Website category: auto
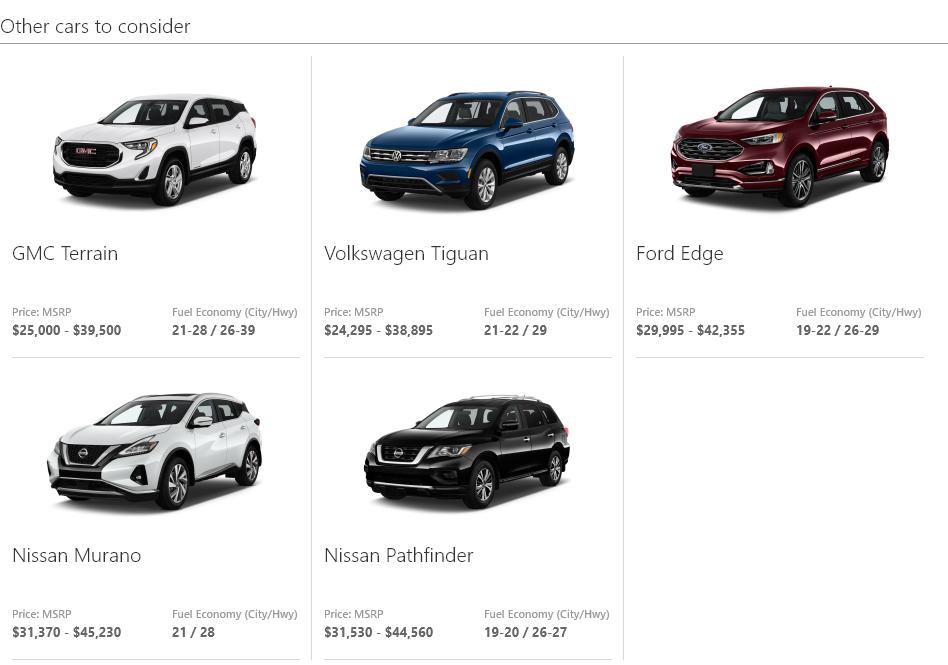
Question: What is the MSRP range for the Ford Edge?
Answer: $29,995 - $42,355

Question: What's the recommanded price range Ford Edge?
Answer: $29,995 - $42,355

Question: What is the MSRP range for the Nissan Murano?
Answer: $31,370 - $45,230

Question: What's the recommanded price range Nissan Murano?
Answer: $31,370 - $45,230

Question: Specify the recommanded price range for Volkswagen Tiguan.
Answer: $24,295 - $38,895

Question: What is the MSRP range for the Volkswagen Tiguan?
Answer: $24,295 - $38,895

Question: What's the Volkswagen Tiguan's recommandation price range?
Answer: $24,295 - $38,895

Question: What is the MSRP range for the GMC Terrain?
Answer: $25,000 - $39,500

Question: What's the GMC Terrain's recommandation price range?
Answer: $25,000 - $39,500

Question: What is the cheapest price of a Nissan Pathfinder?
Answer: $31,530

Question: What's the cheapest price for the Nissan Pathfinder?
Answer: $31,530

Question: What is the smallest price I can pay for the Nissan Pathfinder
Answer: $31,530

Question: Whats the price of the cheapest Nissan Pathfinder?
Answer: $31,530

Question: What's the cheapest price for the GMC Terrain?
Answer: $25,000

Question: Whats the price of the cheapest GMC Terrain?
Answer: $25,000

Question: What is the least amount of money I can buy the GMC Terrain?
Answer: $25,000

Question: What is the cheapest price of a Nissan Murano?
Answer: $31,370

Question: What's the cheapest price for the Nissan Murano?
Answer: $31,370

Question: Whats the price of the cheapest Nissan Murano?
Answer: $31,370

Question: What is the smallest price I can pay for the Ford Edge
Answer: $29,995

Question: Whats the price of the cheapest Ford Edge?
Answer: $29,995

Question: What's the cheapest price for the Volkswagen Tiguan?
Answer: $24,295

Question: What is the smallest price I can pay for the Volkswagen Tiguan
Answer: $24,295

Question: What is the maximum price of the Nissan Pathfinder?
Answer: $44,560

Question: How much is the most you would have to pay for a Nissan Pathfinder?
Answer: $44,560

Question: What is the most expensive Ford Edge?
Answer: $42,355

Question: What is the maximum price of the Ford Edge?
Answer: $42,355

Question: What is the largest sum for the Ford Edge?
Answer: $42,355

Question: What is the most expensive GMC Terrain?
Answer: $39,500

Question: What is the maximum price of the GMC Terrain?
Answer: $39,500

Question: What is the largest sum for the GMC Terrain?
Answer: $39,500

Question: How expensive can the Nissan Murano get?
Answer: $45,230

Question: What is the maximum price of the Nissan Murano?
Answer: $45,230

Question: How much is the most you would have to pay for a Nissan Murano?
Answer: $45,230

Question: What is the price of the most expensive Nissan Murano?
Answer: $45,230

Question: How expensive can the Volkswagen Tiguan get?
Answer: $38,895

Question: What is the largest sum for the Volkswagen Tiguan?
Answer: $38,895

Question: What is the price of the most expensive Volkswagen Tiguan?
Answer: $38,895

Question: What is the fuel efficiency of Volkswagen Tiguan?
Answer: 21-22 / 29

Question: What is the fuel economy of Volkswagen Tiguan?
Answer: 21-22 / 29

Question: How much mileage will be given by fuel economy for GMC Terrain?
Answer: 21-28 / 26-39

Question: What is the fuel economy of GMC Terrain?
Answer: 21-28 / 26-39

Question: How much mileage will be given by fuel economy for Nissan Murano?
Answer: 21 / 28

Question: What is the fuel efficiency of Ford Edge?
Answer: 19-22 / 26-29

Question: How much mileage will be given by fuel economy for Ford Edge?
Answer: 19-22 / 26-29

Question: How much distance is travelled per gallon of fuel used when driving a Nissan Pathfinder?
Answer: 19-20 / 26-27

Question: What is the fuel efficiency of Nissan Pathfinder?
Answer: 19-20 / 26-27

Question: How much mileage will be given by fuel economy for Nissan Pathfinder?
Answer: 19-20 / 26-27

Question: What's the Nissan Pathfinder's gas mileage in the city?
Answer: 19-20

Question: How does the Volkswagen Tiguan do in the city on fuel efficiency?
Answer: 21-22

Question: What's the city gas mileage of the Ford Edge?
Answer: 19-22

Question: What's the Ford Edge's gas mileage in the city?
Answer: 19-22

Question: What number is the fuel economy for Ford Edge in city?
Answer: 19-22

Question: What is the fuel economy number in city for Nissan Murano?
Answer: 21

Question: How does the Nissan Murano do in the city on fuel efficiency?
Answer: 21

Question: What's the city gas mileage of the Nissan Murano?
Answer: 21

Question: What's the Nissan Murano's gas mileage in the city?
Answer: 21

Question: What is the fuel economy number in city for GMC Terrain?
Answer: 21-28

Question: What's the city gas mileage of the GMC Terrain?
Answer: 21-28

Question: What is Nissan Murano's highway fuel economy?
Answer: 28

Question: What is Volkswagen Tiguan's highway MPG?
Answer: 29

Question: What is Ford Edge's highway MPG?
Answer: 26-29

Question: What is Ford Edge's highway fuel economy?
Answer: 26-29

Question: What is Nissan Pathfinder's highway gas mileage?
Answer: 26-27